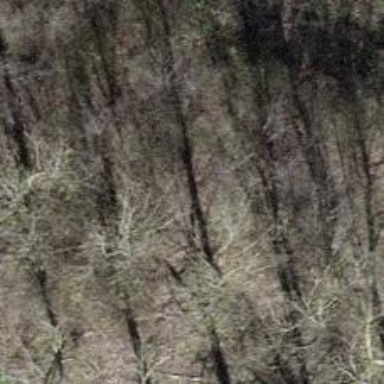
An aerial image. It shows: Row of trees in natural setting.